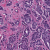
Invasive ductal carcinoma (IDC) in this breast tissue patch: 1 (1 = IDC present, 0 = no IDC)